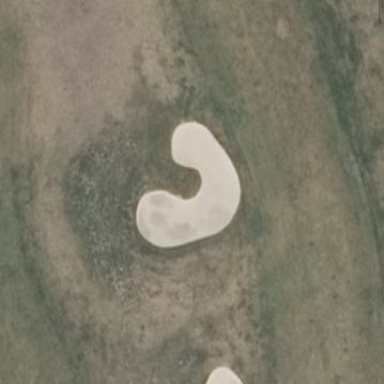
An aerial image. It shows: Sand bunker on golf course.